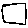
Label: square